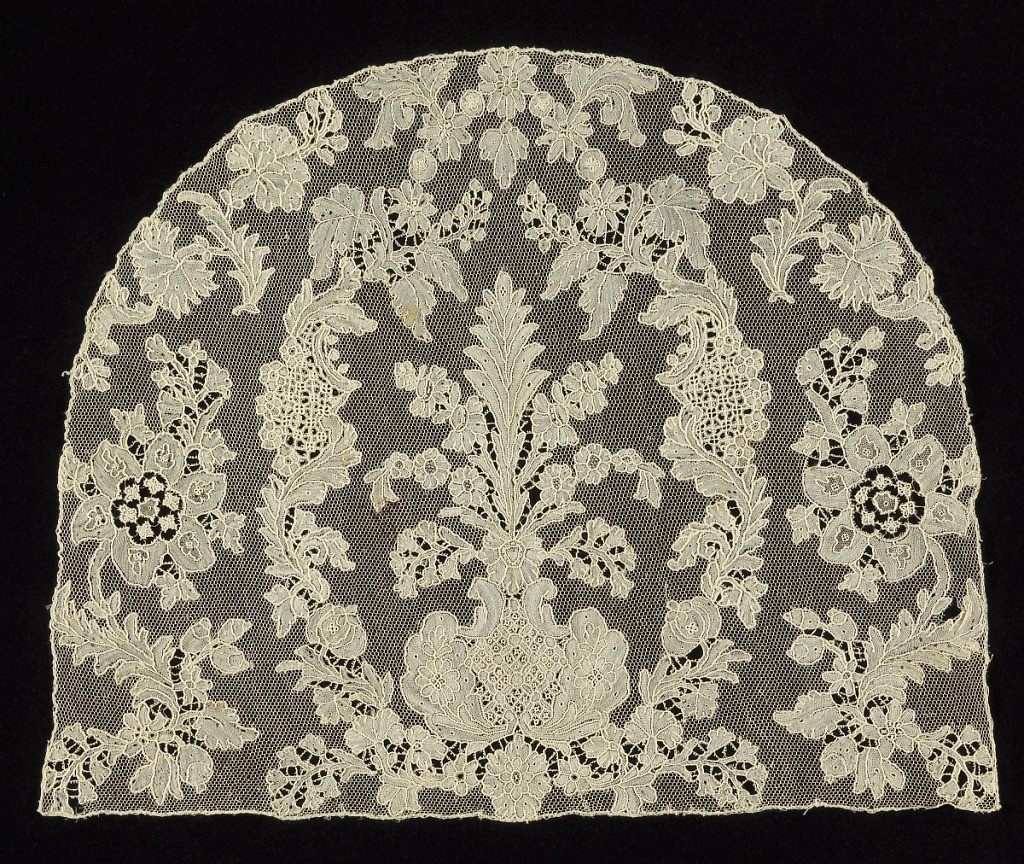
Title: Cap crown
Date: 18th century
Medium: linen Technique: needle lace with bobbin lace ground
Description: Cap crown with a design of a central floral arrangement surrounded by garland and floral sprays at either side.